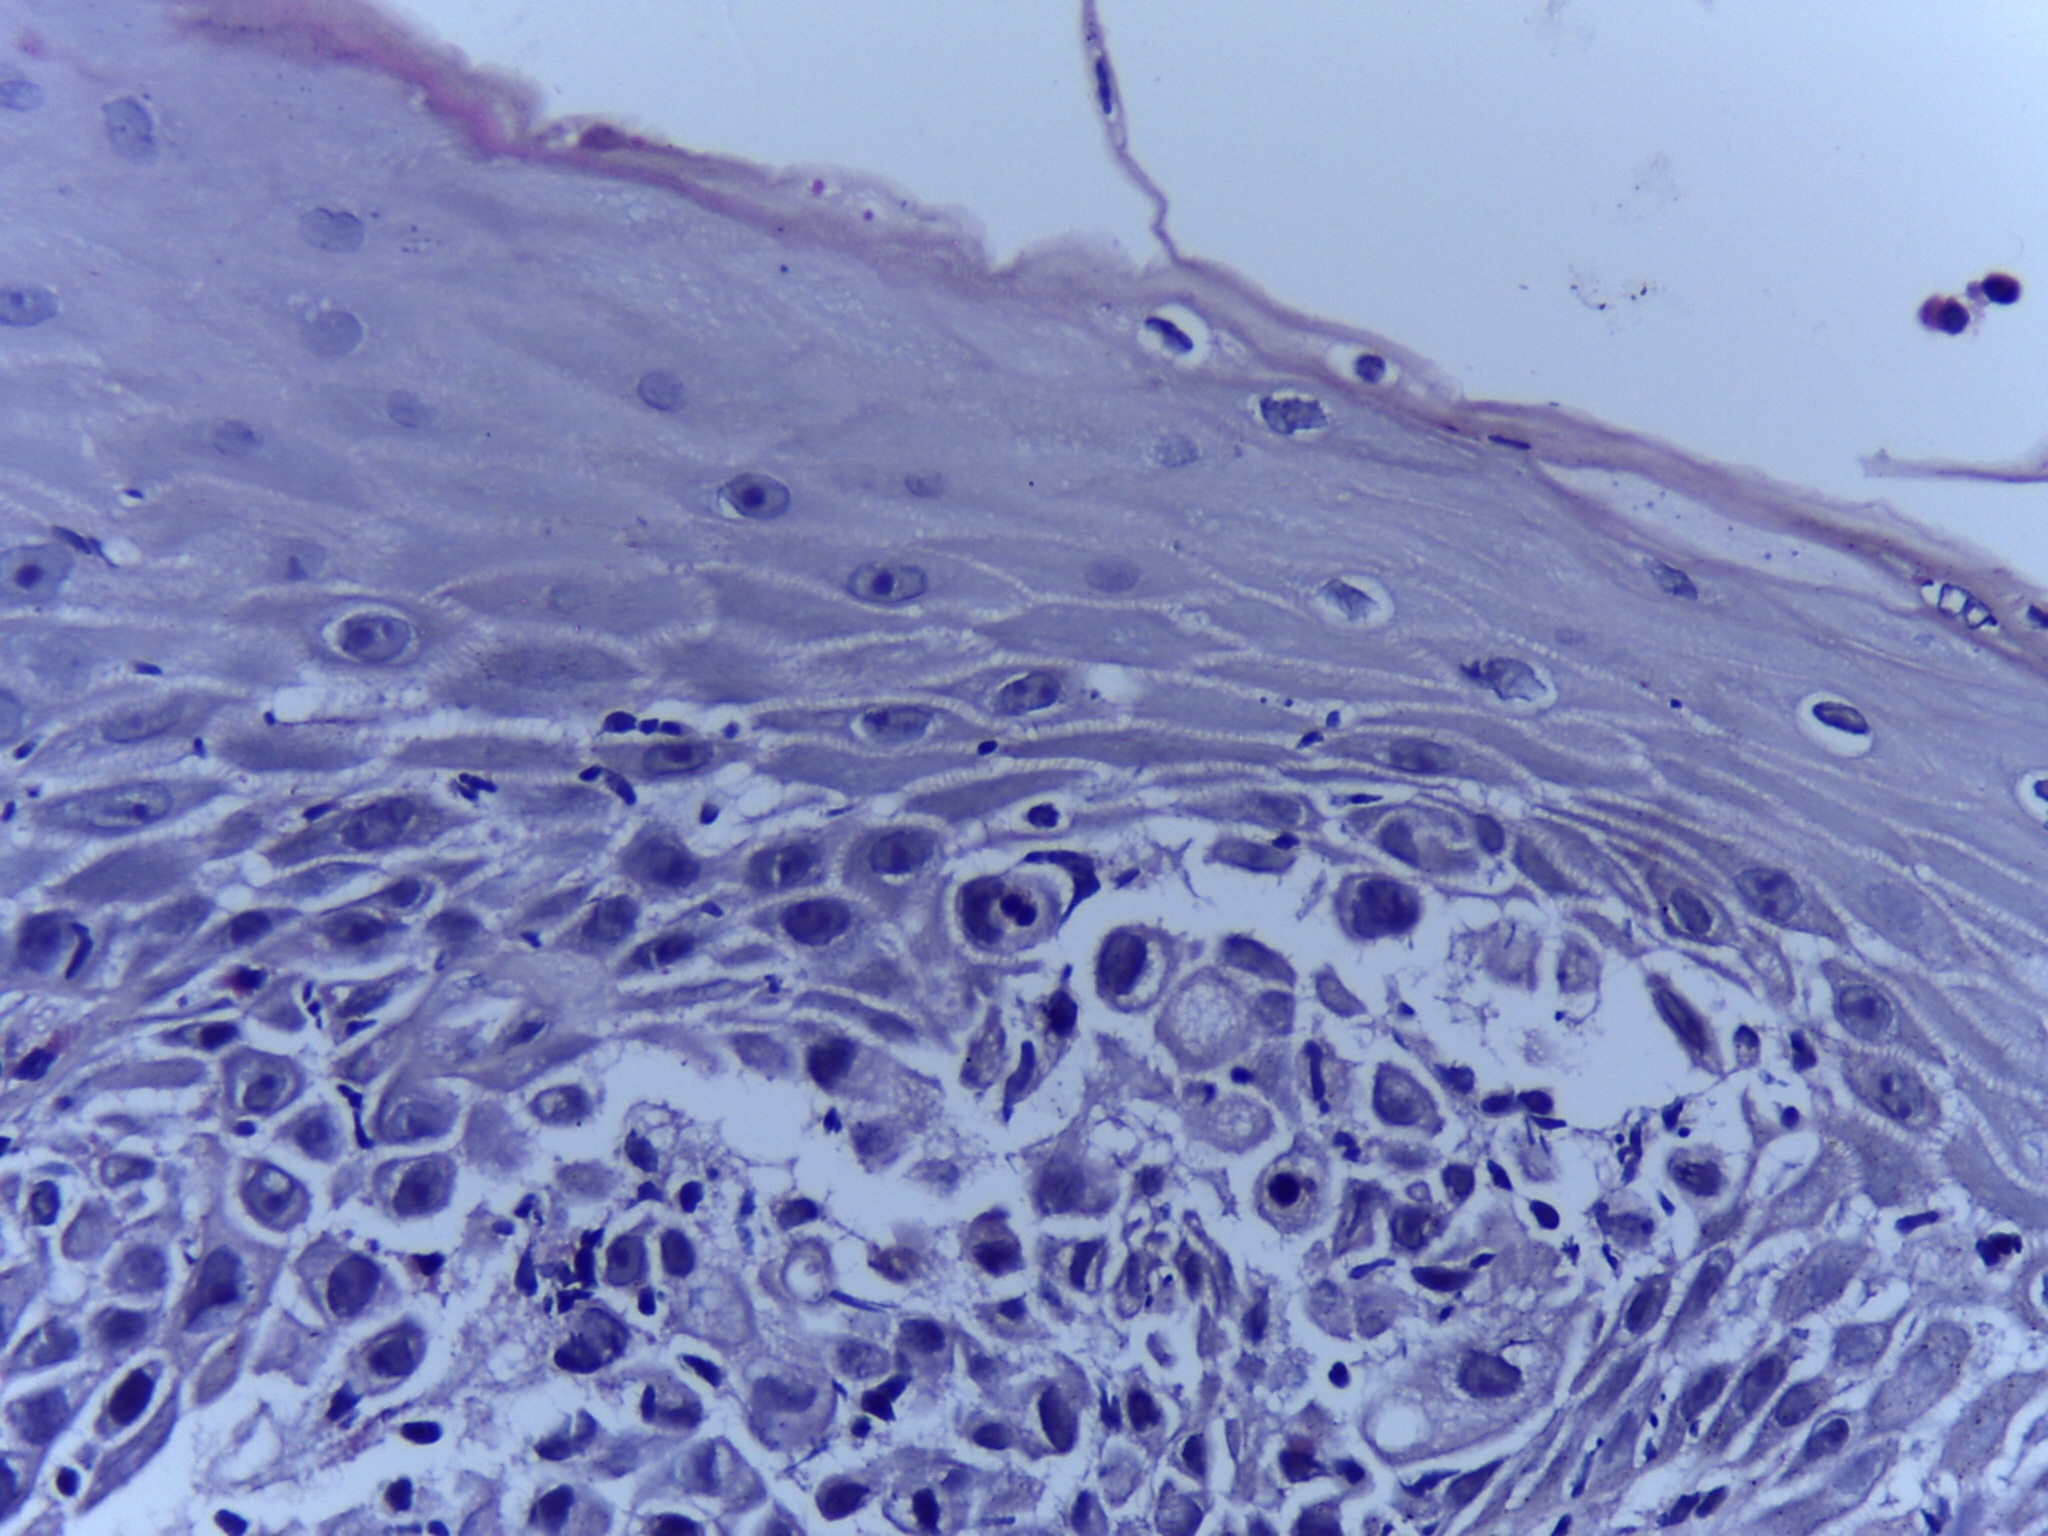
Diagnosis: OSCC